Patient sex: F
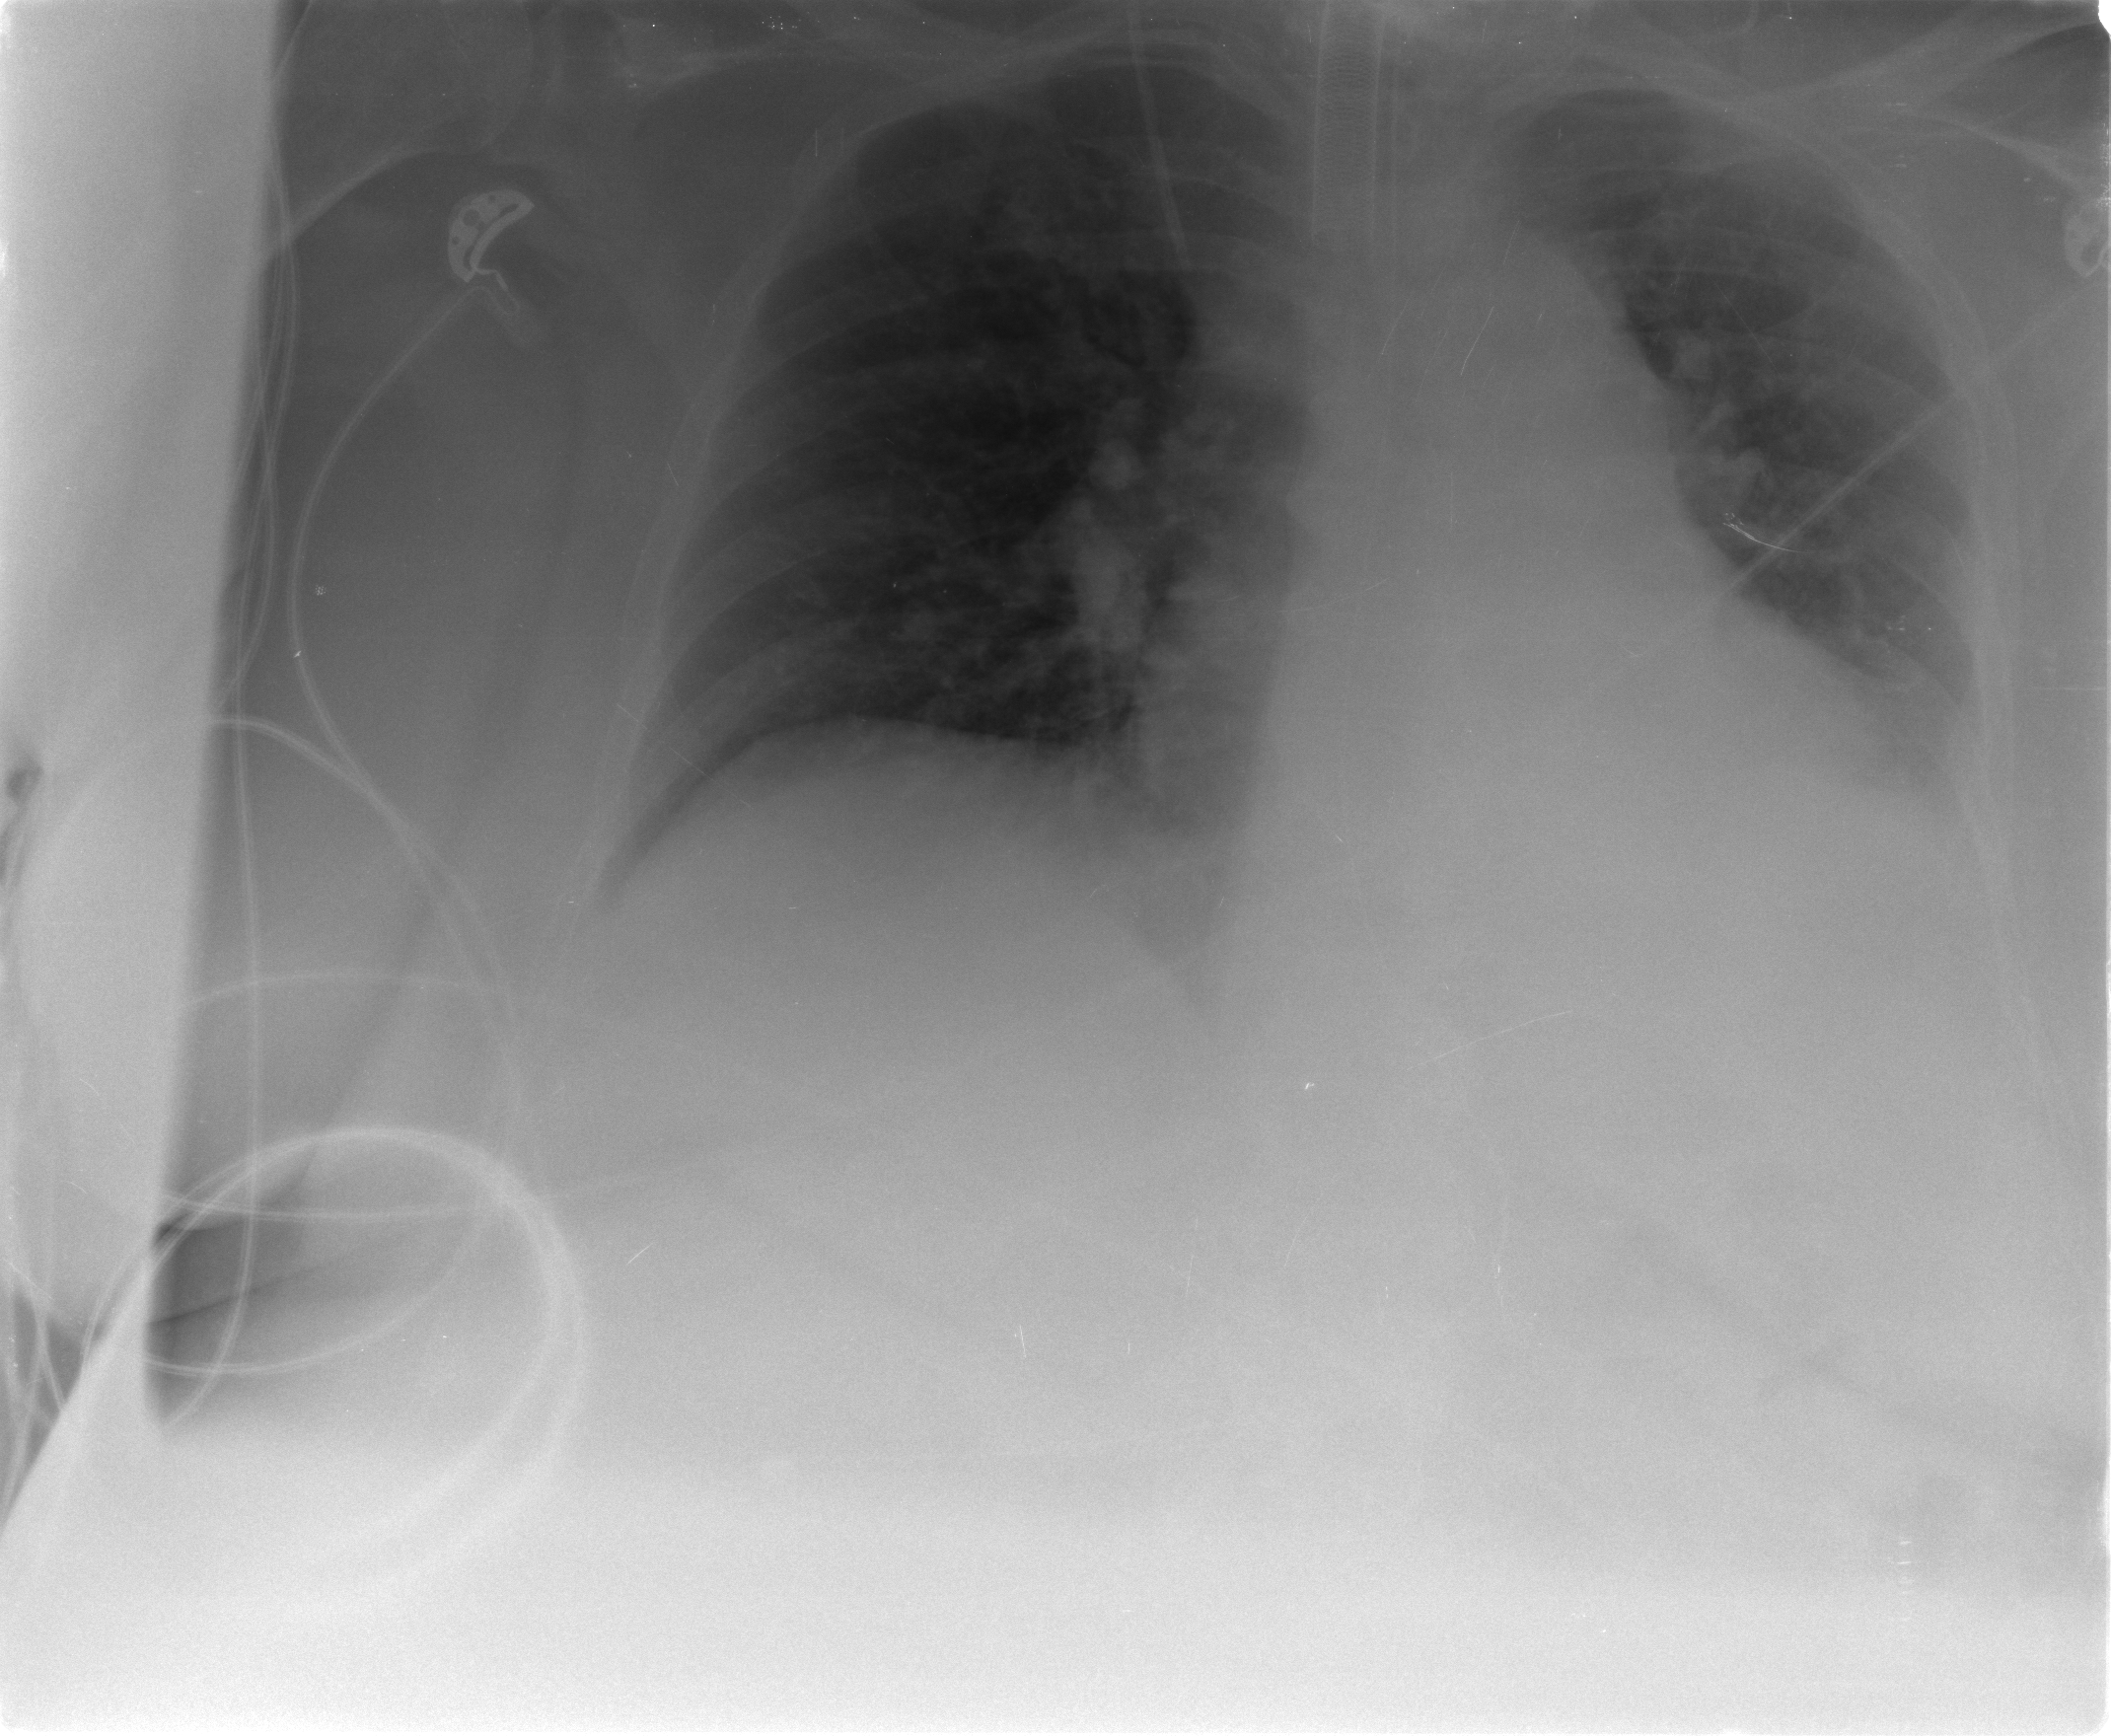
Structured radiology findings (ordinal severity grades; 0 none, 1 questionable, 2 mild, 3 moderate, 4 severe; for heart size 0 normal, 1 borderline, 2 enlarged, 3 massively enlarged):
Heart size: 2
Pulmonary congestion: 0
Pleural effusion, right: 0
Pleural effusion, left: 2
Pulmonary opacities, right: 0
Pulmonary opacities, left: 0
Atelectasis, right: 2
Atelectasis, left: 2